Question: I have 1 column containing binary format data.
I want to display that Image on browser and I am useing codeignater
'''
function GetLogoById($Id)
{
$this->load->database();
$query = $this->db->query( "EXEC GetLogoById '$Id'" );
$result = array();
foreach ($query->result() as $row)
{
$result[] = array("Logo"=> $row->Logo);
}
return $result;
}
'''
'''
public function GetLogoById()
{
$this->load->model('MyModel');
$result = $this->MyModel->GetLogoById($Id);
$result = base64_decode($result);
echo $result;
}
'''
It return  in browse. What I am missing....
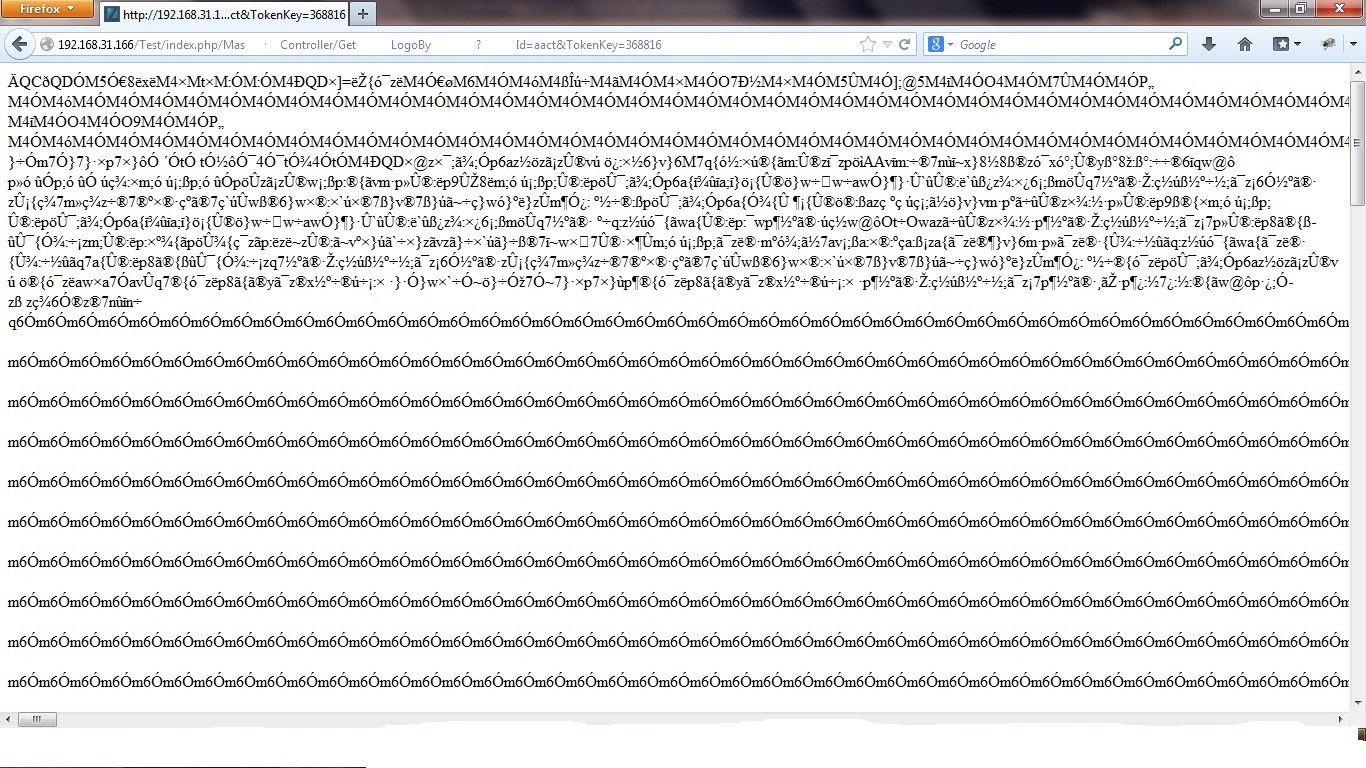
Answer: try with this.
'''
$this->load->model('GetLogoById');
$result = $this->mymodel->GetLogoById($CarrierId);
header('Content-type: image/png');
echo $result[0]['Logo'];
'''